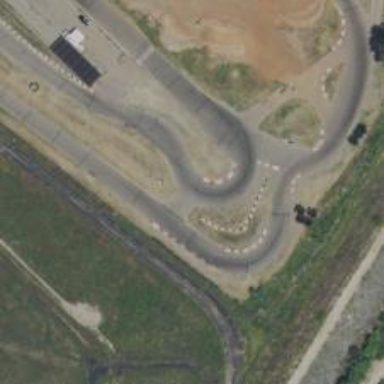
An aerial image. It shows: Raceway road.